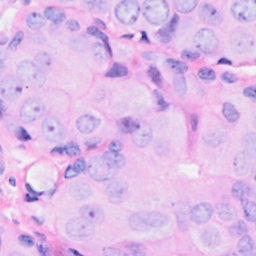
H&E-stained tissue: Breast